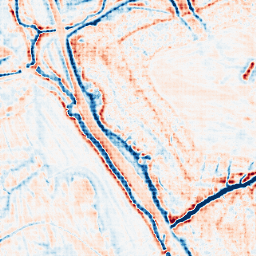
Category: edge_preserving
Decomposition family: bilateral
Decomposition parameters: d: 15
sigma_color: 25
sigma_space: 150
Upsampling method: sinc_hamming
Upsampling parameters: scale: 4
kernel_size: 4
Upsampling scale: 4